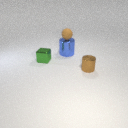
large blue metal cylinder behind small brown metal cylinder